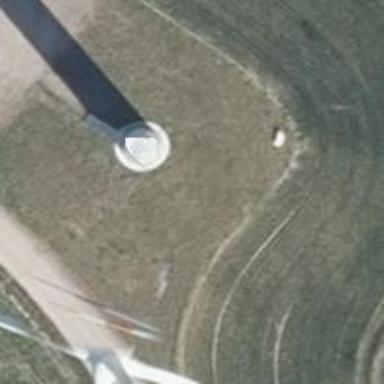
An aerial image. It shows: Wind generator powered by wind turbines of horizontal axis type. It is manufactured by Vestas.